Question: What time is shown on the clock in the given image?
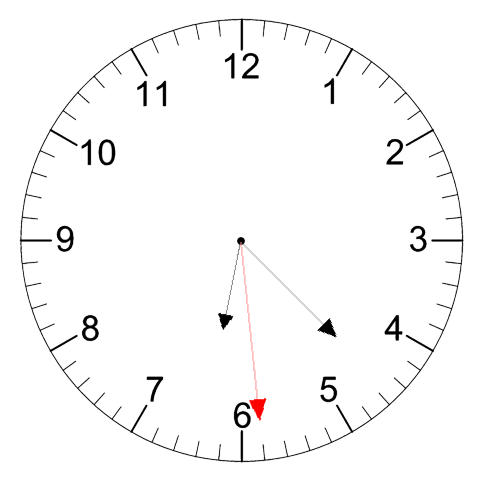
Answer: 06:22:29